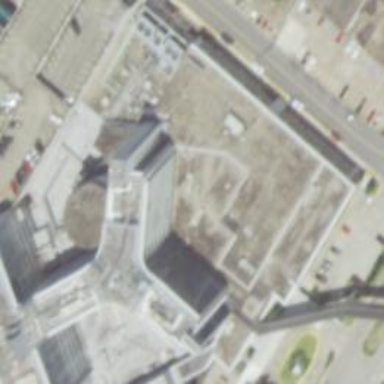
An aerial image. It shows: Hospital building.